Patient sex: M
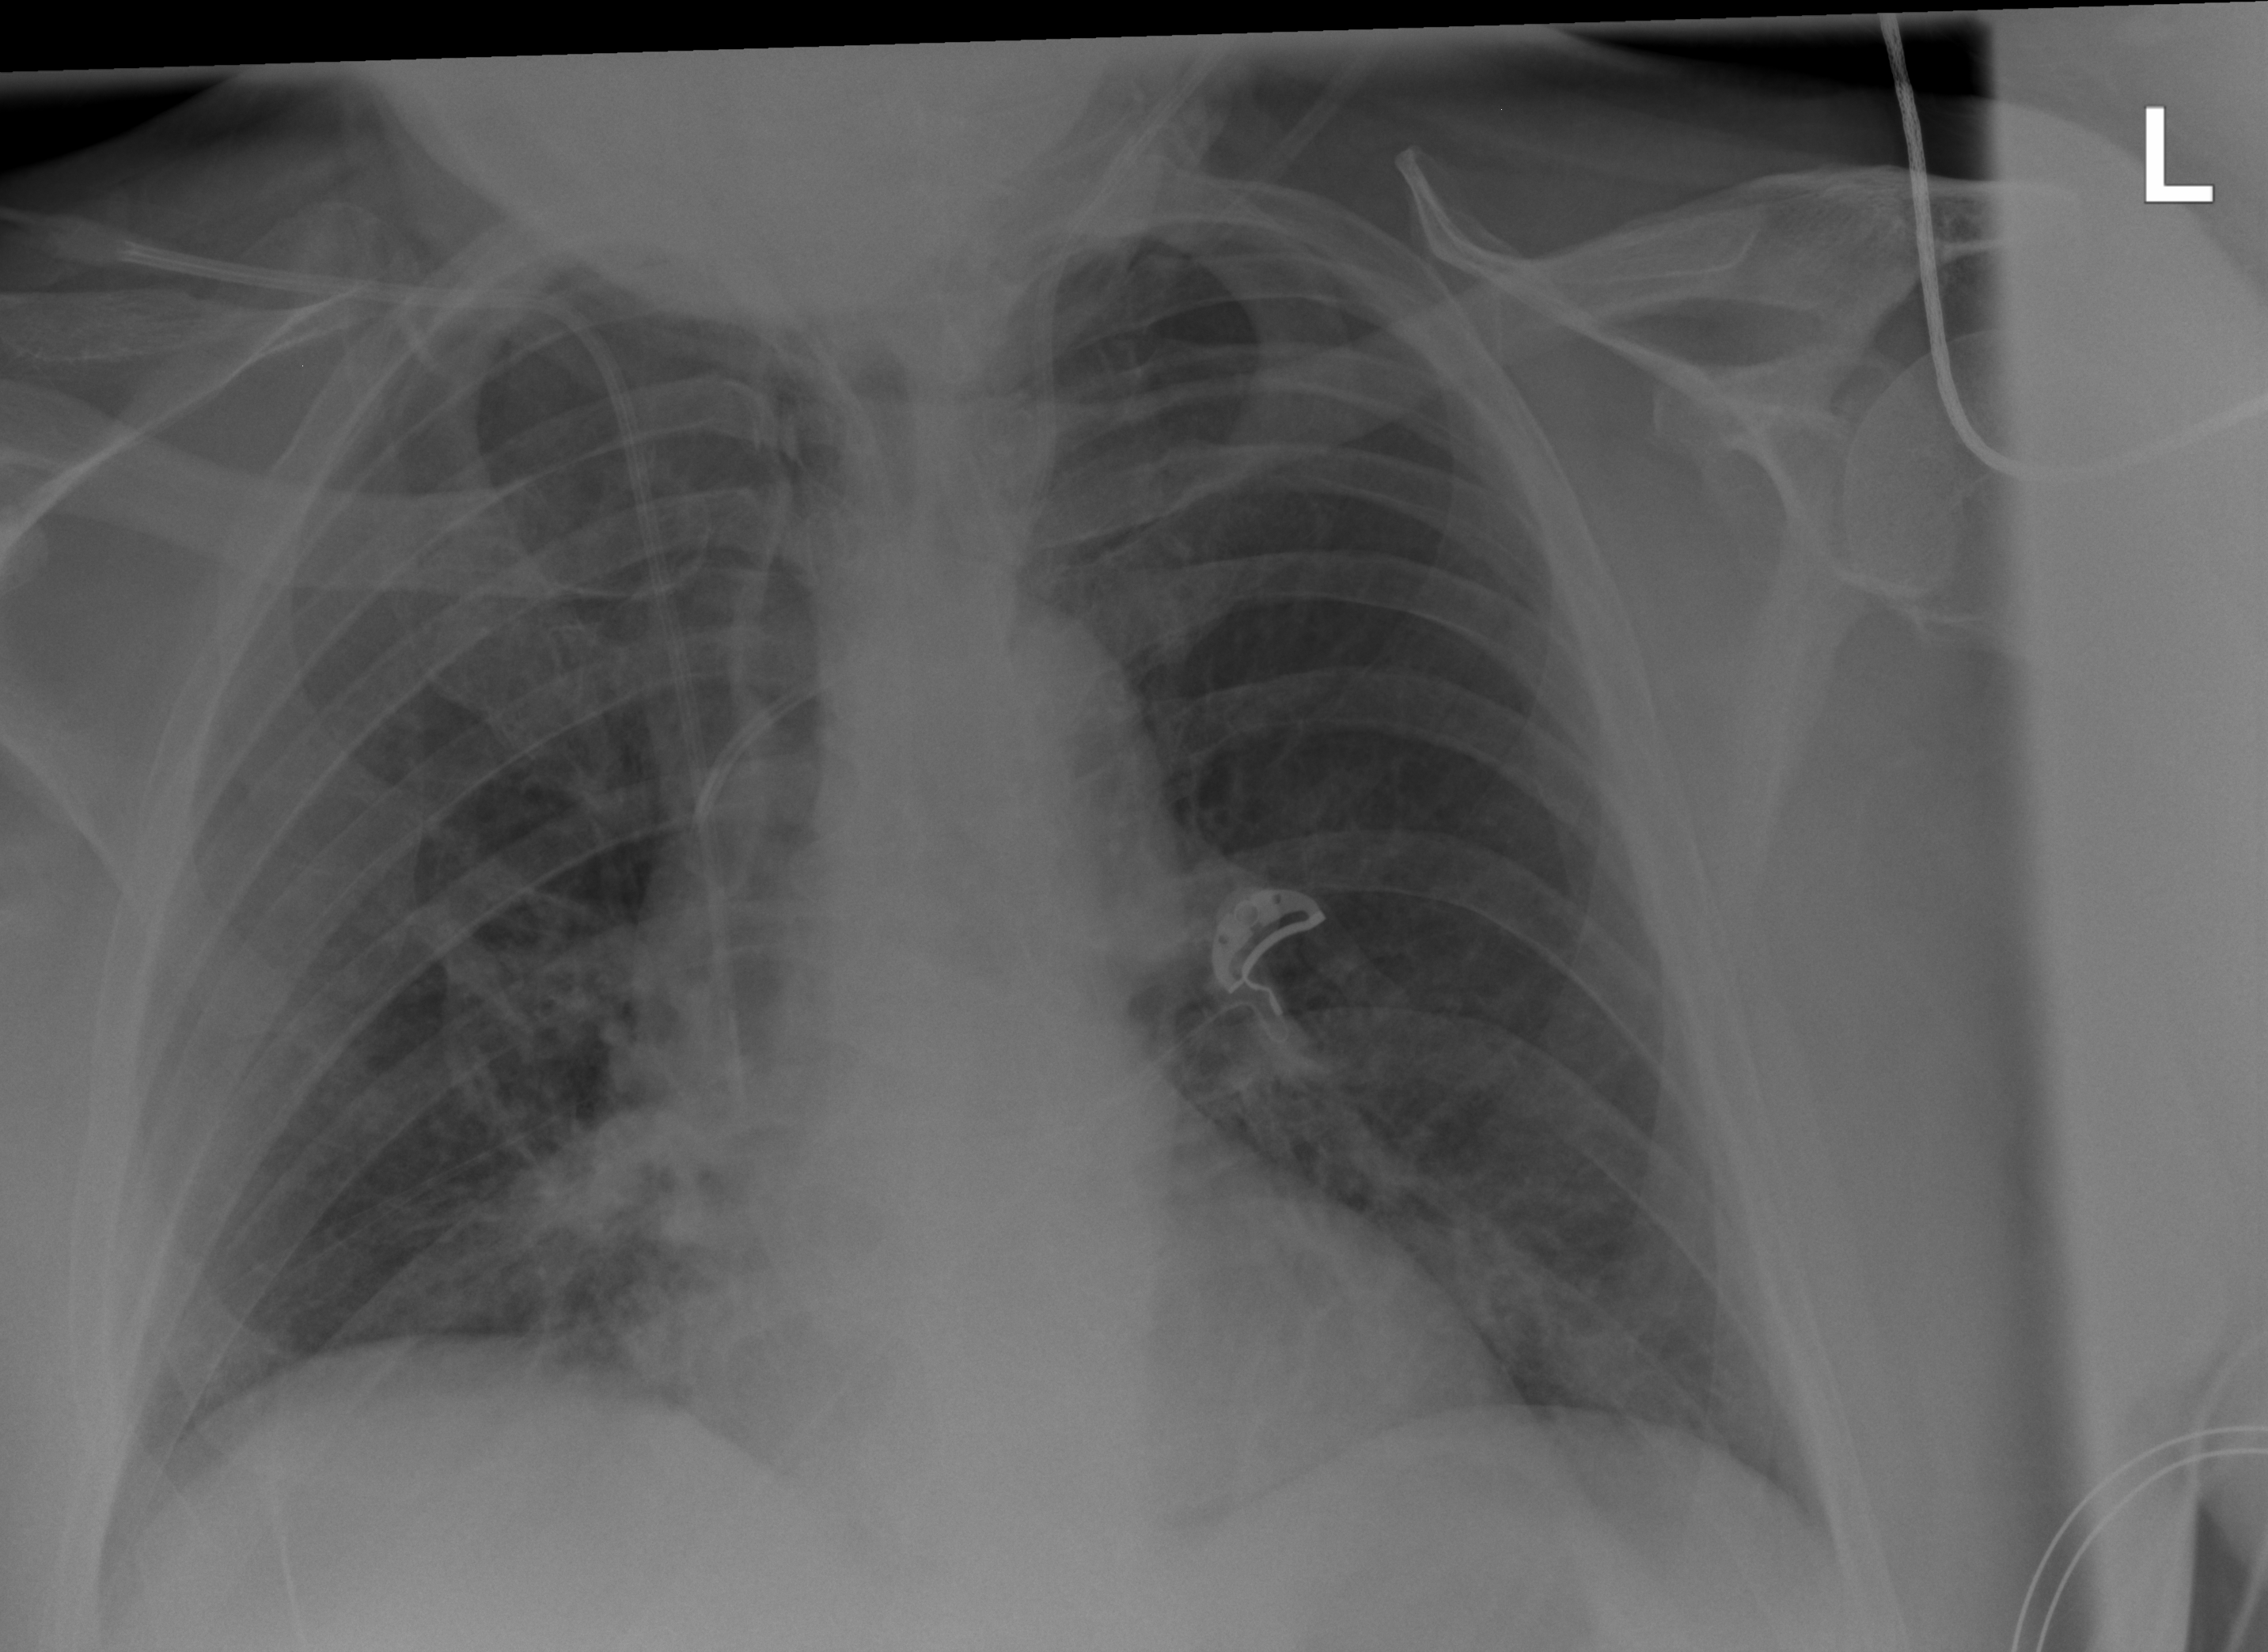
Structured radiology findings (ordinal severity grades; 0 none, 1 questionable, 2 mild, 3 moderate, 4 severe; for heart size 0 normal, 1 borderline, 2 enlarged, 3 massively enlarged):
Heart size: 2
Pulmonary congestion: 2
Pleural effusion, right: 0
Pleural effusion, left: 2
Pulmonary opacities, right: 2
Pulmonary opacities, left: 2
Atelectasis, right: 2
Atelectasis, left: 2